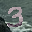
Label: 3